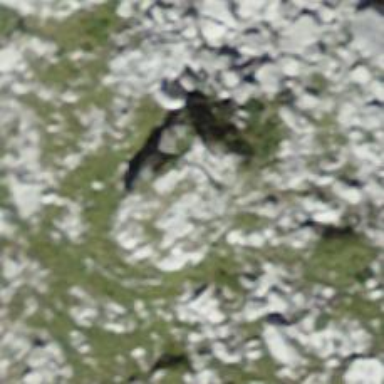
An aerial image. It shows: Natural rock formation.